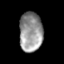
Tissue: skin
Cell type: Epithelial cells
Senescence score: 0.8843
Nuclear area (px): 901
Mean DAPI intensity: 148.472